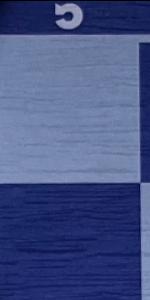
Label: Empty